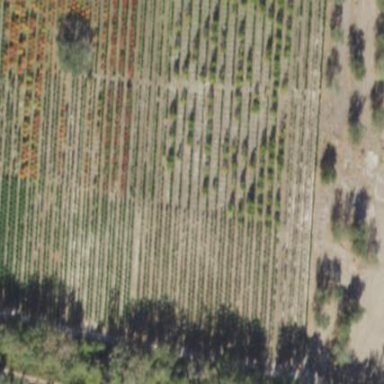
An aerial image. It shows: Plant nursery with trees.